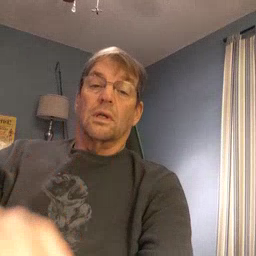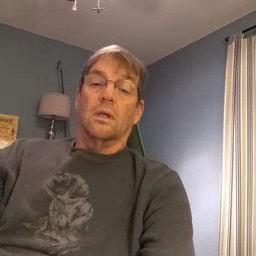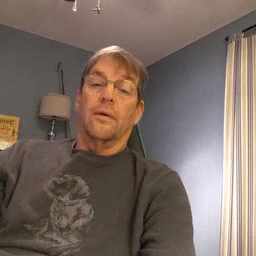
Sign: story